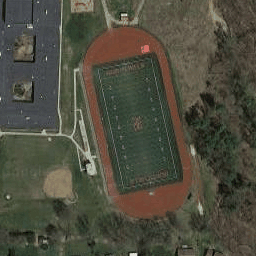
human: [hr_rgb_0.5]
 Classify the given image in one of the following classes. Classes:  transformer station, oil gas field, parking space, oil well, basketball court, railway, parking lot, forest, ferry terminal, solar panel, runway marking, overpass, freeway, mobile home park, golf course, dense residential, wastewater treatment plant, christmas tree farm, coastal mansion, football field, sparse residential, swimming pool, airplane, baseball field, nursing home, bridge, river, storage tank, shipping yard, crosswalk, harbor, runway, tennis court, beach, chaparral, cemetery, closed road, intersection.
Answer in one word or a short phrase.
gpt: football field